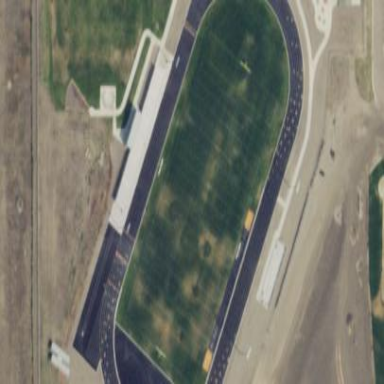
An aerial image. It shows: American football pitch.